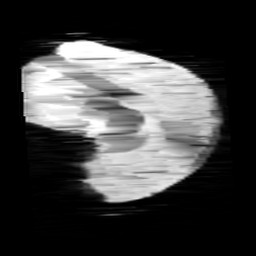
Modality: minIP
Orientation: sagittal
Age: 12
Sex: female
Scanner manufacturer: siemens
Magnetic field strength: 3 T
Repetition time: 0.027 s
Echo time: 0.02 s